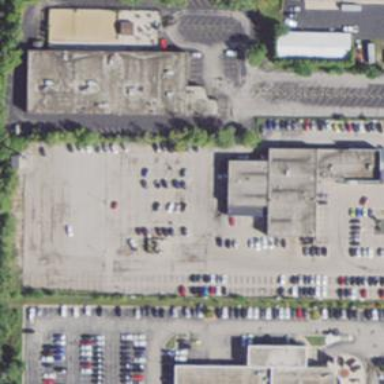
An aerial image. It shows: Retail area.